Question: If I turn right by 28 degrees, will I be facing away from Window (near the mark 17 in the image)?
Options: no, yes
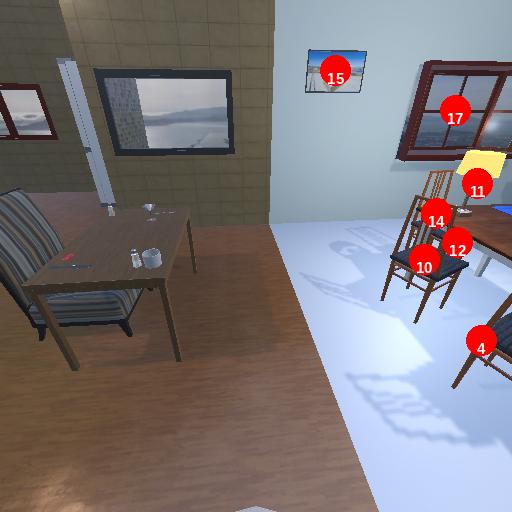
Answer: no